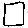
Label: square